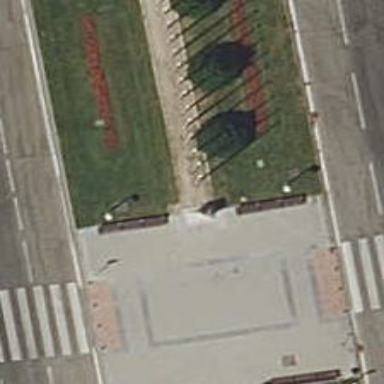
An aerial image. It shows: Flagpole structure.